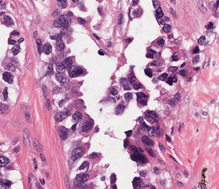
Tumor epithelial tissue: yes
Tumor-associated stroma tissue: yes
Normal tissue: no